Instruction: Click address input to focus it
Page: traveler
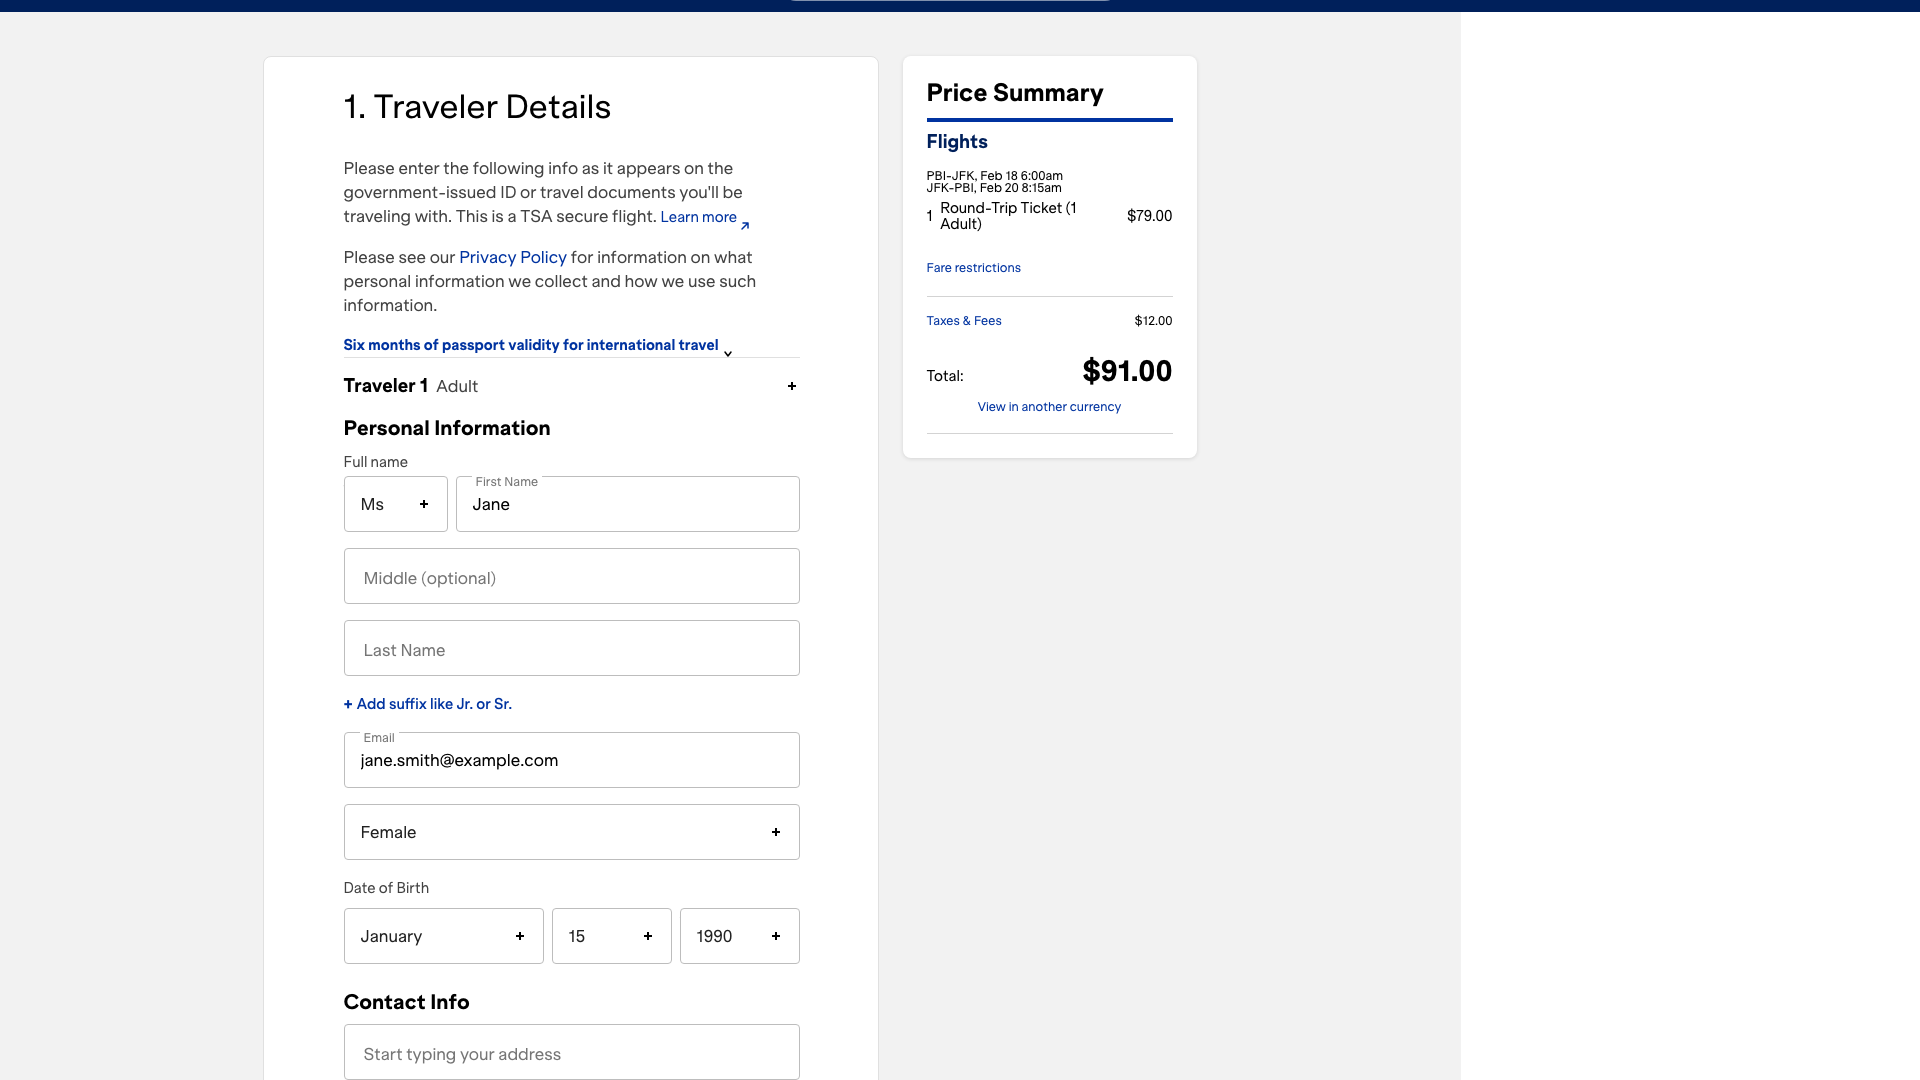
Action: click